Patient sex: F
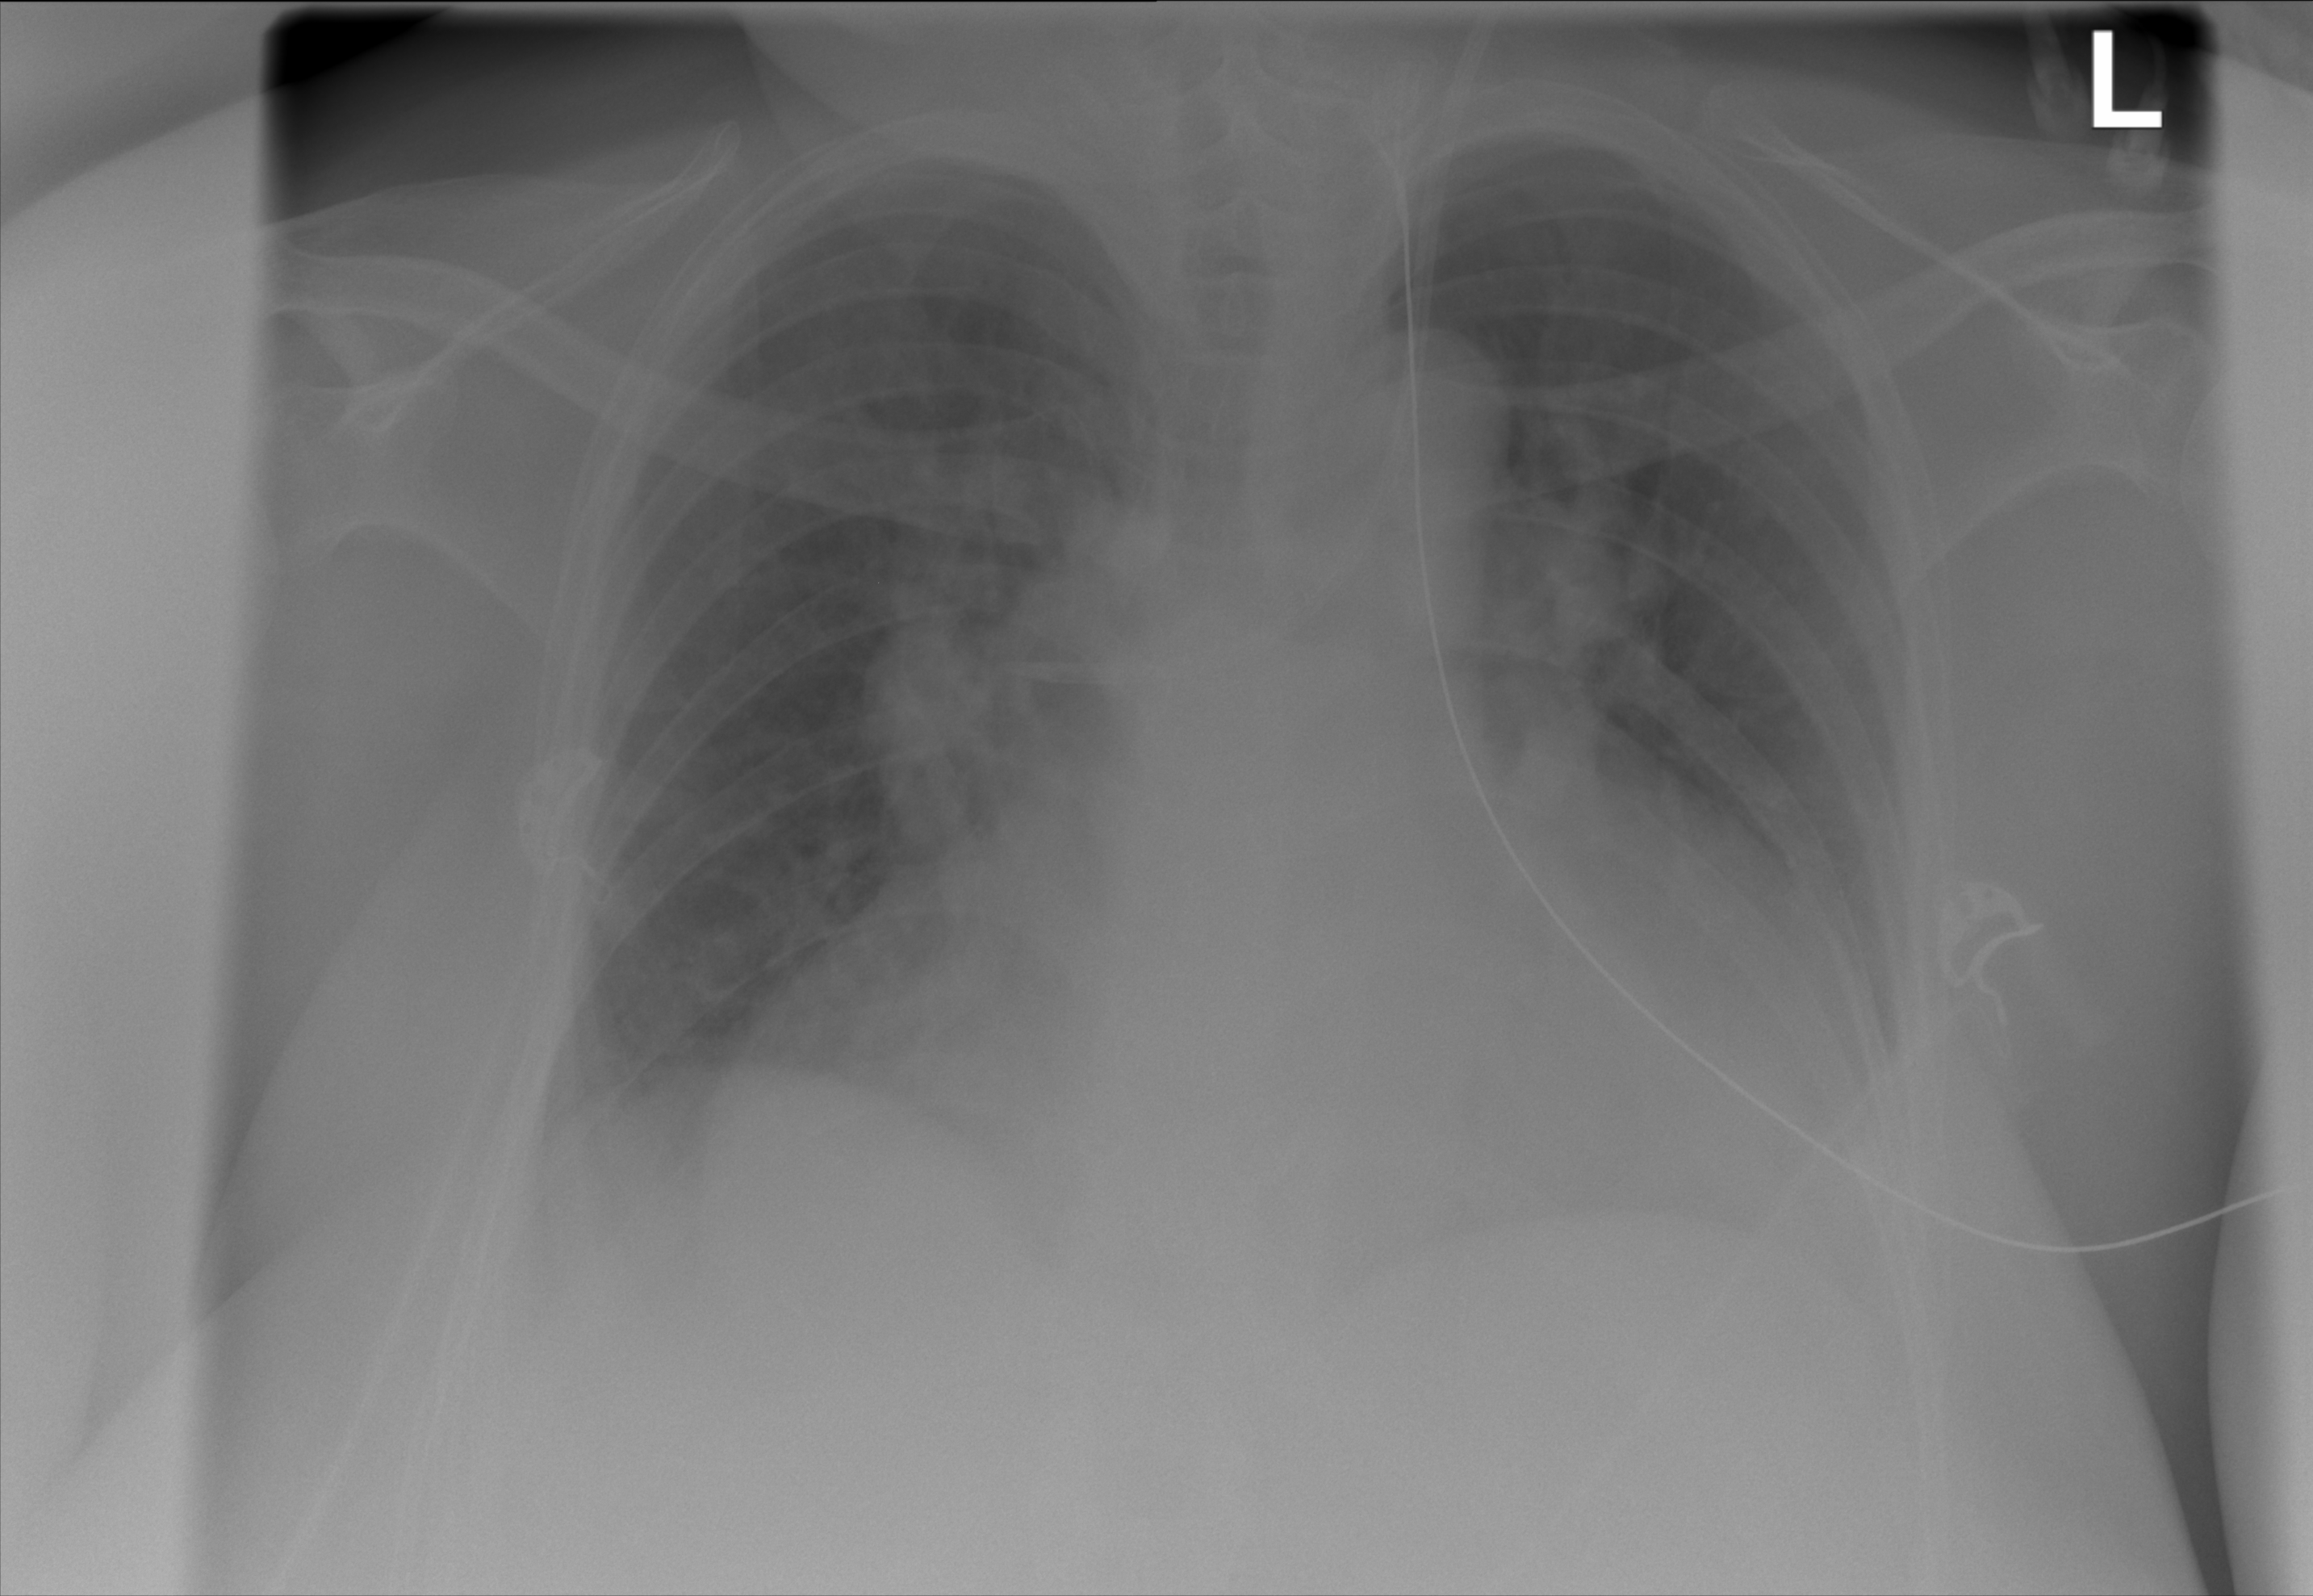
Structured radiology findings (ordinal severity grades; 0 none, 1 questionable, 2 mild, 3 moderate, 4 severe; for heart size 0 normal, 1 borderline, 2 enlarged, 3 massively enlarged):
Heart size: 3
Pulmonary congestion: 3
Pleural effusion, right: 2
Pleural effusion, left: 2
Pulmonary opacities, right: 0
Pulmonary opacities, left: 0
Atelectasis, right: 3
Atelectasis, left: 2